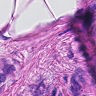
Metastatic tissue present: yes